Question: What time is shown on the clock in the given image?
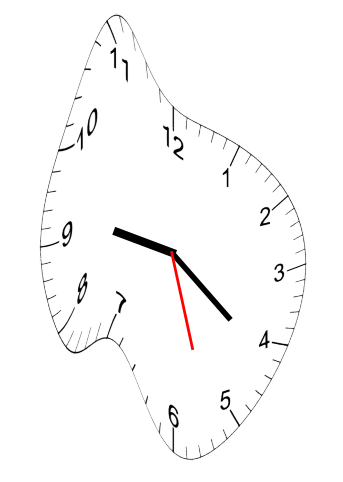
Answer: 09:21:27